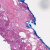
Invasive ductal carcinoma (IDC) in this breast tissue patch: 0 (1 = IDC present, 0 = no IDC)